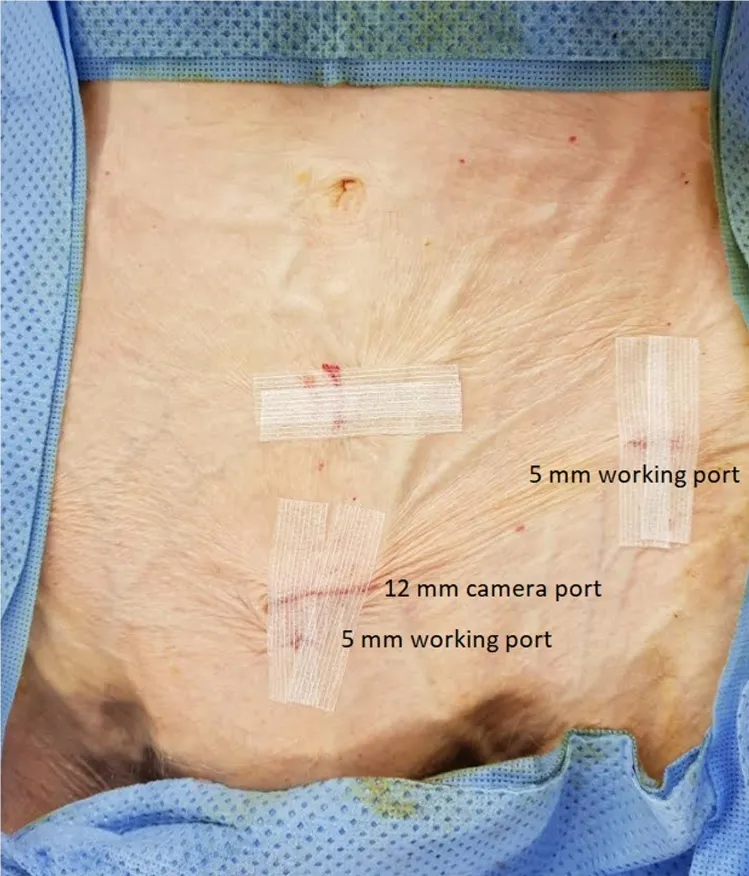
Port placement: Suprapubic camera port placement.
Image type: medical_photograph (skin_photograph)